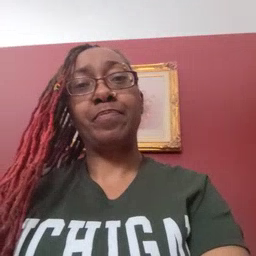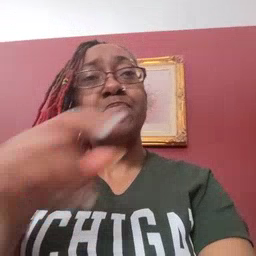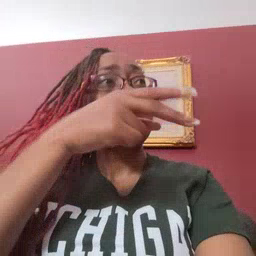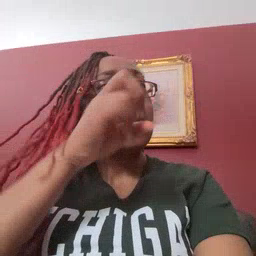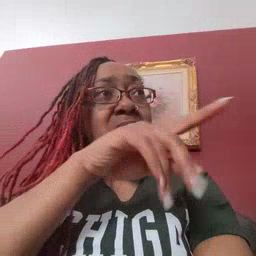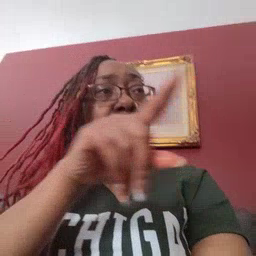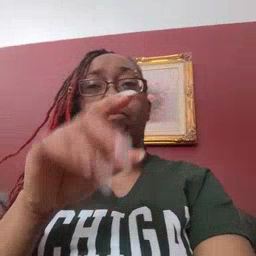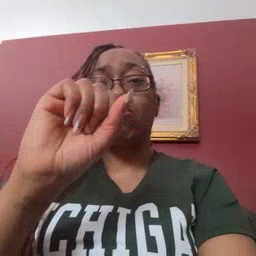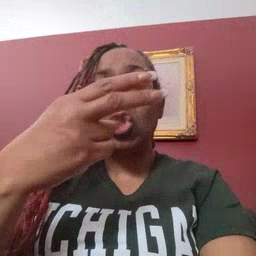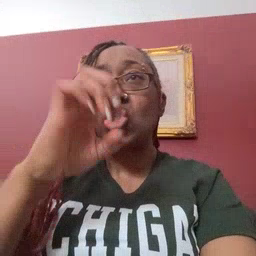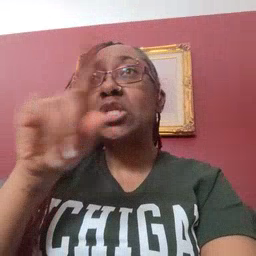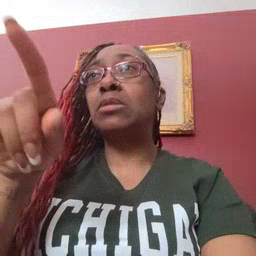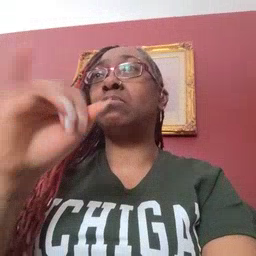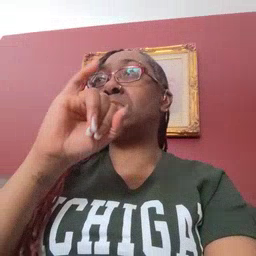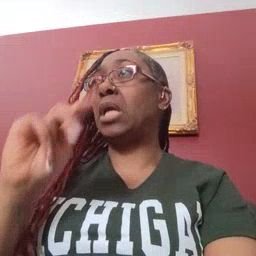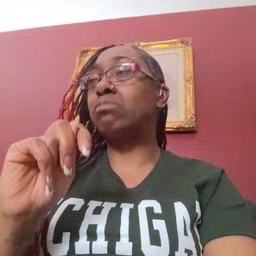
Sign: hesheit